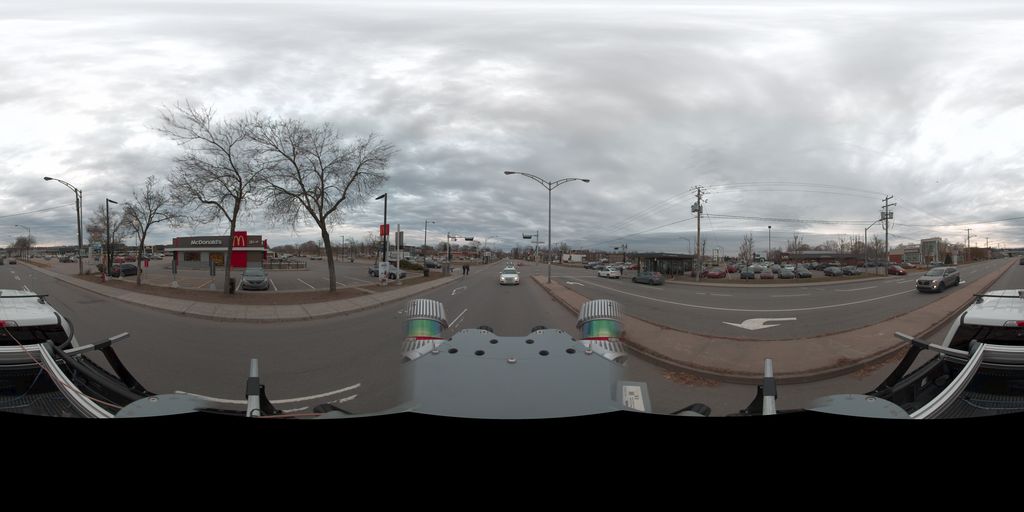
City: quebec_city